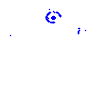
Particle: kaon